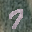
Label: 7